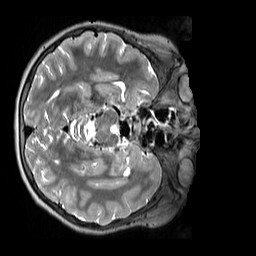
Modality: T2w
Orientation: axial
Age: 10
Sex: female
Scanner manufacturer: siemens
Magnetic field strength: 3 T
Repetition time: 3.2 s
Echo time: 0.408 s